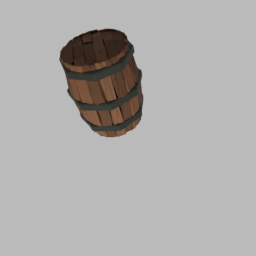
Label: tools